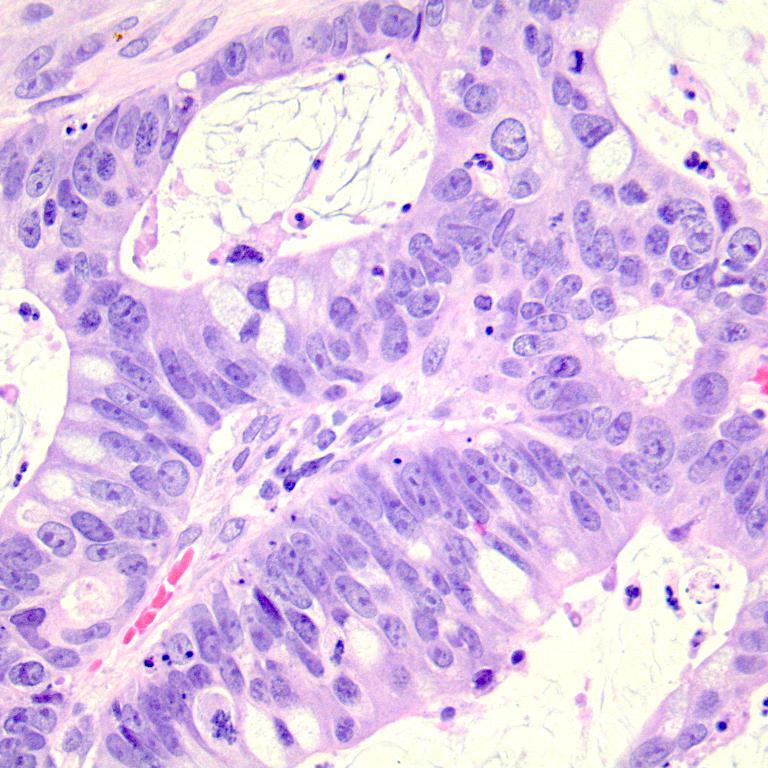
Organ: colon
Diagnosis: adenocarcinomas